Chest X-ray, PA view. Patient: 23 years old, sex M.
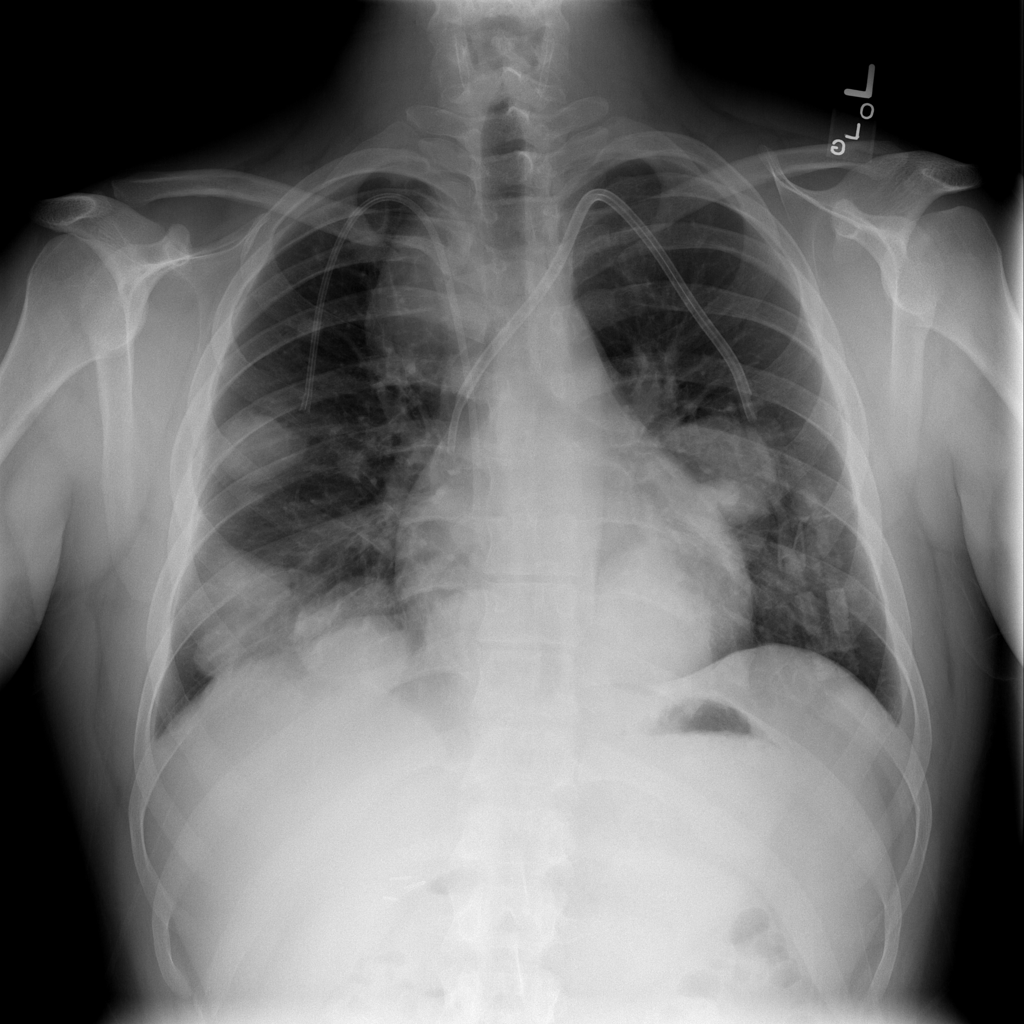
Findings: Mass